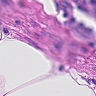
Metastatic tissue present: no